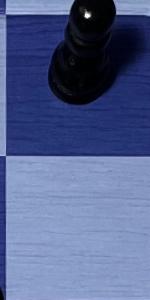
Label: Empty